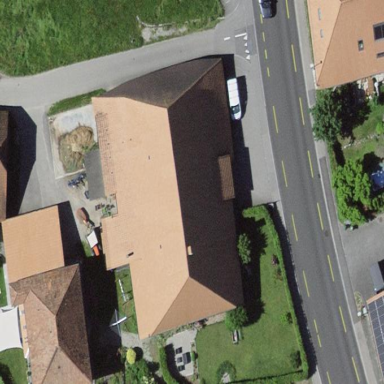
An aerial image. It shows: Farm building with hipped roof shape.